Field crop: maize
Growth stage: 1
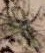
Species: salsola